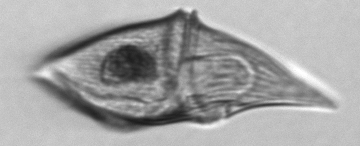
Label: Gyrodinium